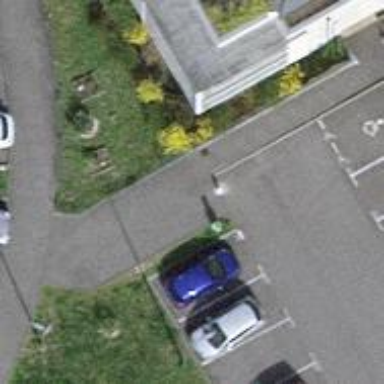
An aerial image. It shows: Trash bin attached to support pole.